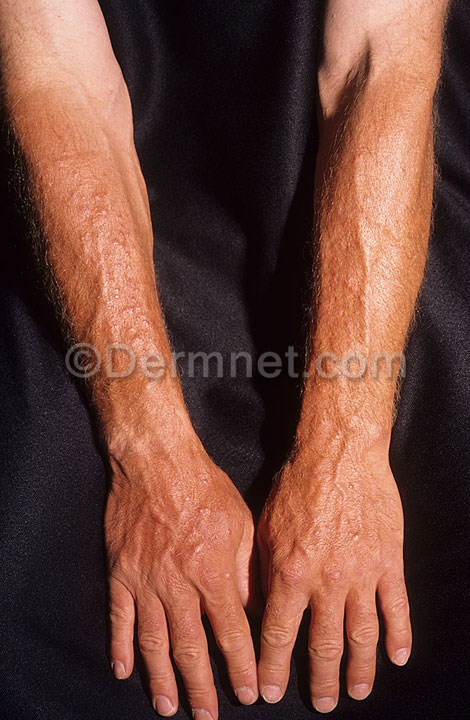
Disease: Light Diseases and Disorders of Pigmentation